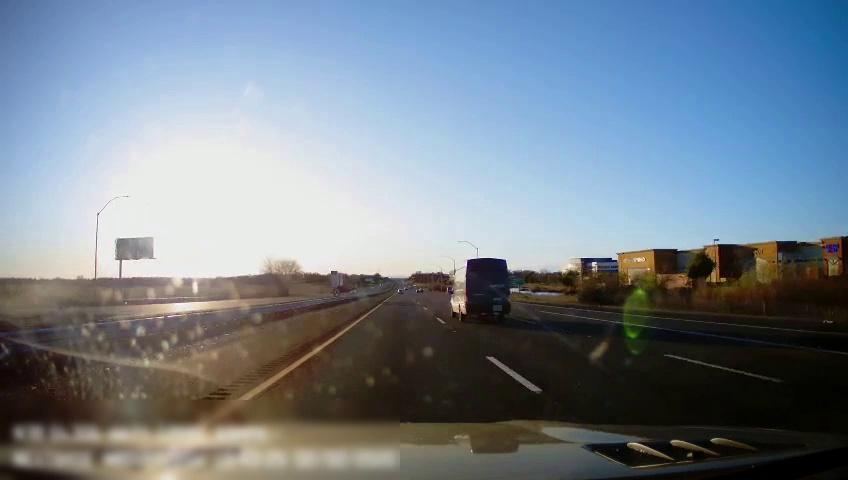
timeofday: Day
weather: Sunny
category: Drivable Space
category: Drivable Space
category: Vehicles | Truck
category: Lanes | Current Lane
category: Lanes | Current Lane
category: Lanes | Alternate Lane
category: Lanes | Alternate Lane
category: Lanes | Alternate Lane